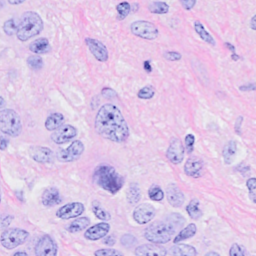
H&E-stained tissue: Breast